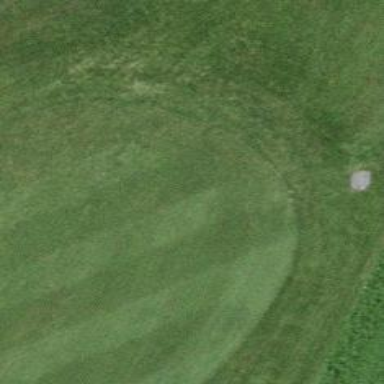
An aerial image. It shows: View of golf hole.